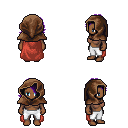
a pixel art fantasy rpg character, female body template, human, dark skin, maroon cape, white pants, purple swoop hairstyle, cloth hood, four views (front, back, left, right), 2x2 character sprite sheet, small pixel art, hard edges, no anti-aliasing